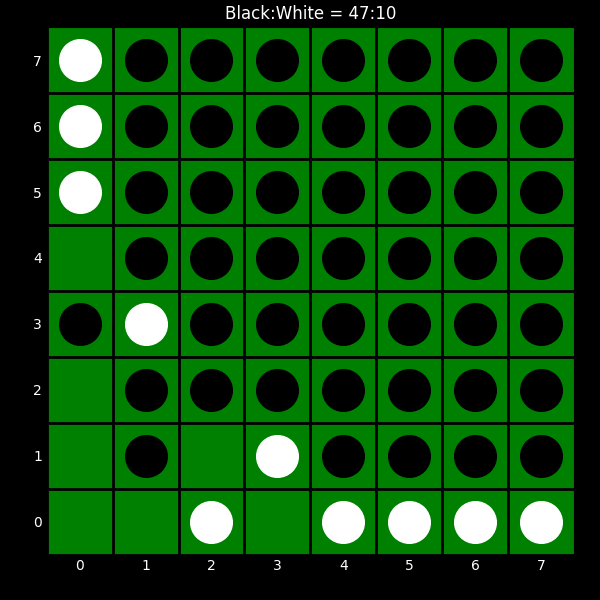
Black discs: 47
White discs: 10